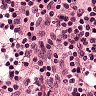
Metastatic tissue present: no